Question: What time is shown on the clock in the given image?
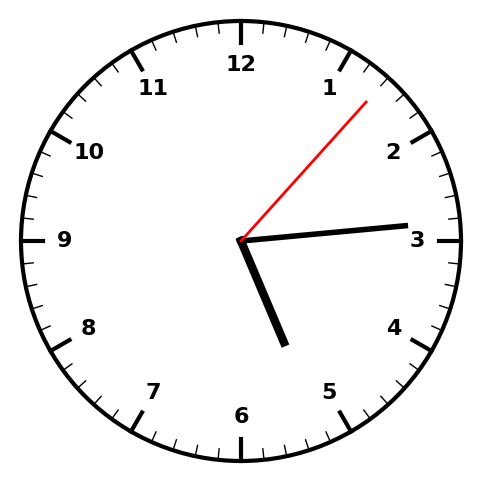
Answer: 05:14:07